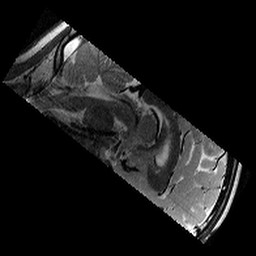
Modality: T2w
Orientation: sagittal
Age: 9
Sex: male
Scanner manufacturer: siemens
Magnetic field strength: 3 T
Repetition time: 9.23 s
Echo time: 0.067 s